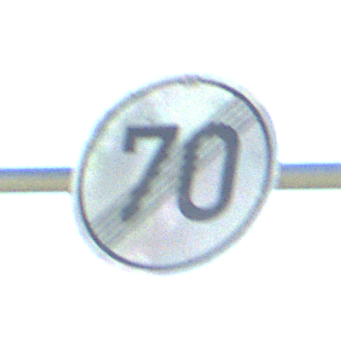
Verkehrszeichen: EndeGeschwindigkeit70
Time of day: Midday
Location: Outdoor (Nature)
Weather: Clear
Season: NotSpecified
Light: Natural